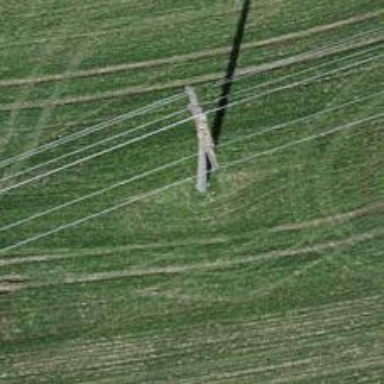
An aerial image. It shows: Power pole.